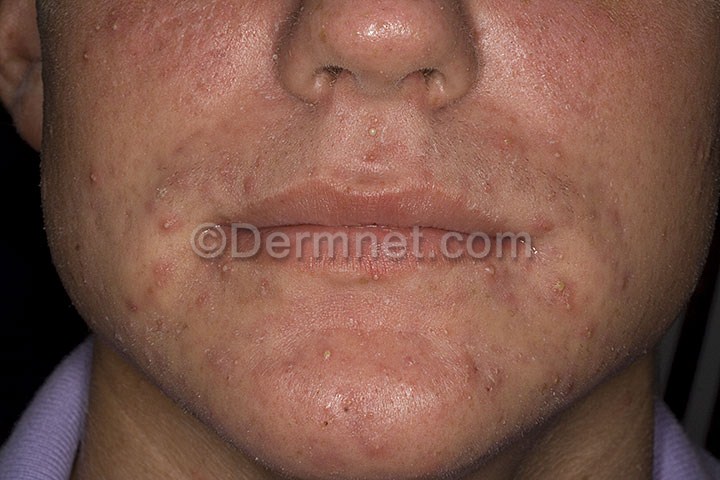
Disease: Acne and Rosacea Photos